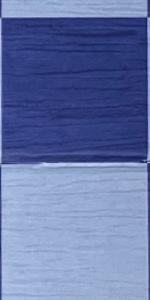
Label: Empty